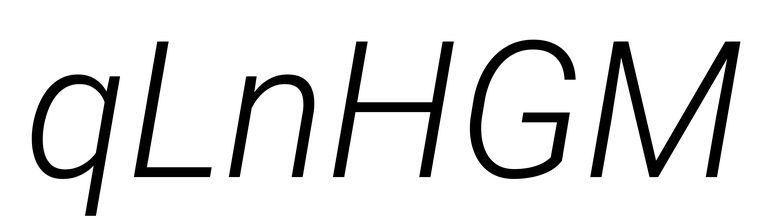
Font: Roboto-Italic_Light_Italic